Field crop: maize
Growth stage: 2
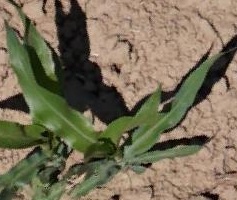
Species: maize